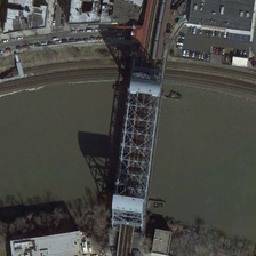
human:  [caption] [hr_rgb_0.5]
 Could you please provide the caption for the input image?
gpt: The wide bridge is decorated with gray and there is a parking lot full of cars.

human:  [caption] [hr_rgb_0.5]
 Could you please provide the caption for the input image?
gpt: A wide bridge is decorated in gray with a parking lot full of cars at one end.

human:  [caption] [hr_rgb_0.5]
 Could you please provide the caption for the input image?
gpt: The wide bridge was decorated in gray and there was a parking lot full of cars.

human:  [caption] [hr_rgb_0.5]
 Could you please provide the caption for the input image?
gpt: The wide bridge was decorated in gray. One was a parking lot full of cars.

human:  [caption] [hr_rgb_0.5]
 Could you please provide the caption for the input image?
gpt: A wide bridge with gray decorations and a parking lot full of cars.